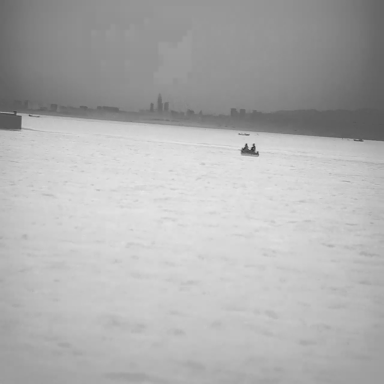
There are four bulk_carriers in the infrared image.